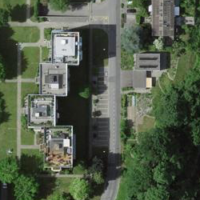
EUNIS habitat code: 55
Species observed at this site:
Turdus merula